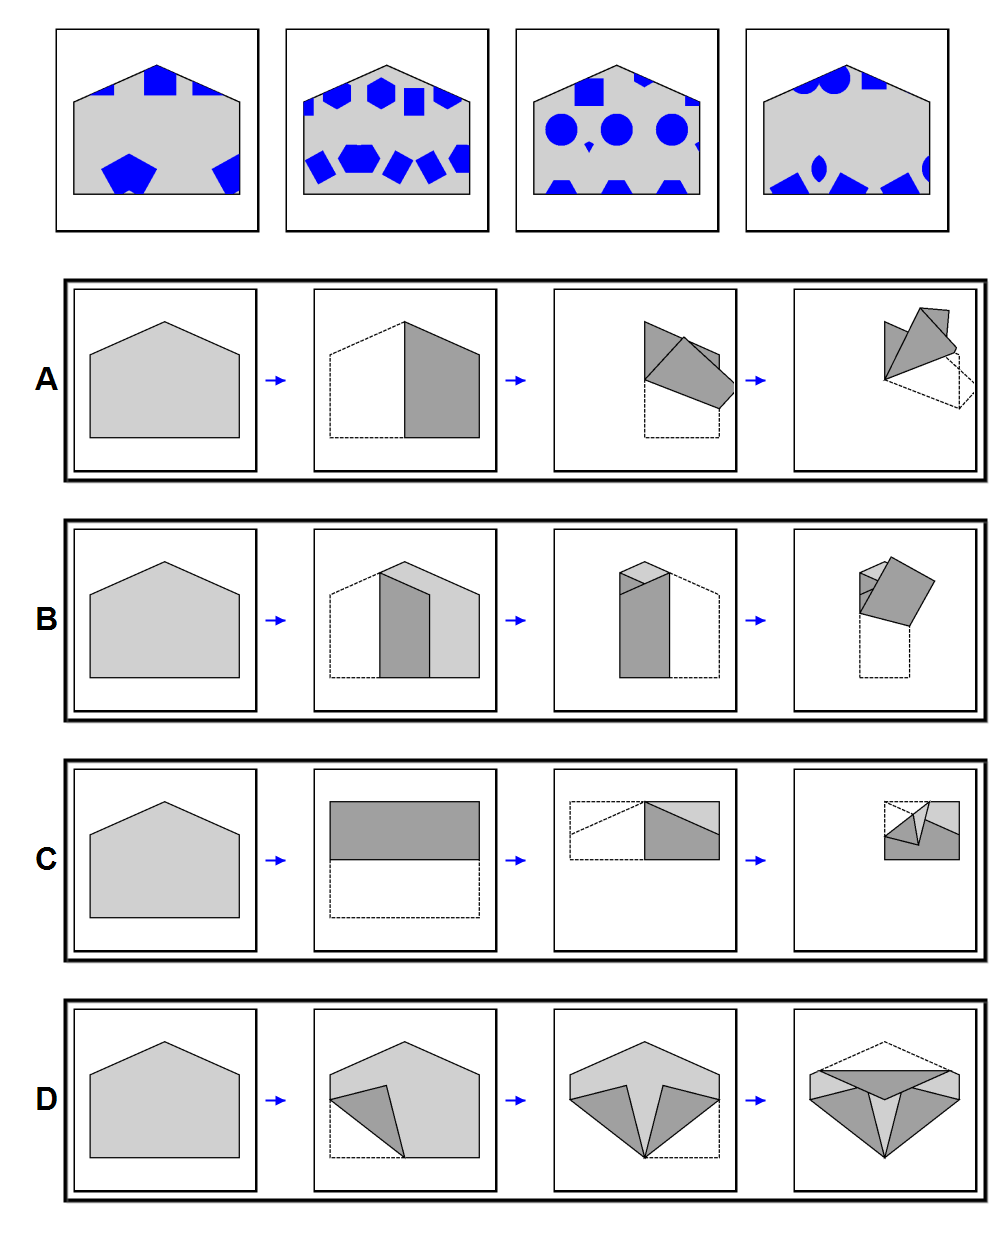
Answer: B